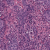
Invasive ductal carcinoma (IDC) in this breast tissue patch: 1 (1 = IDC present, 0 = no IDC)